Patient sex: F
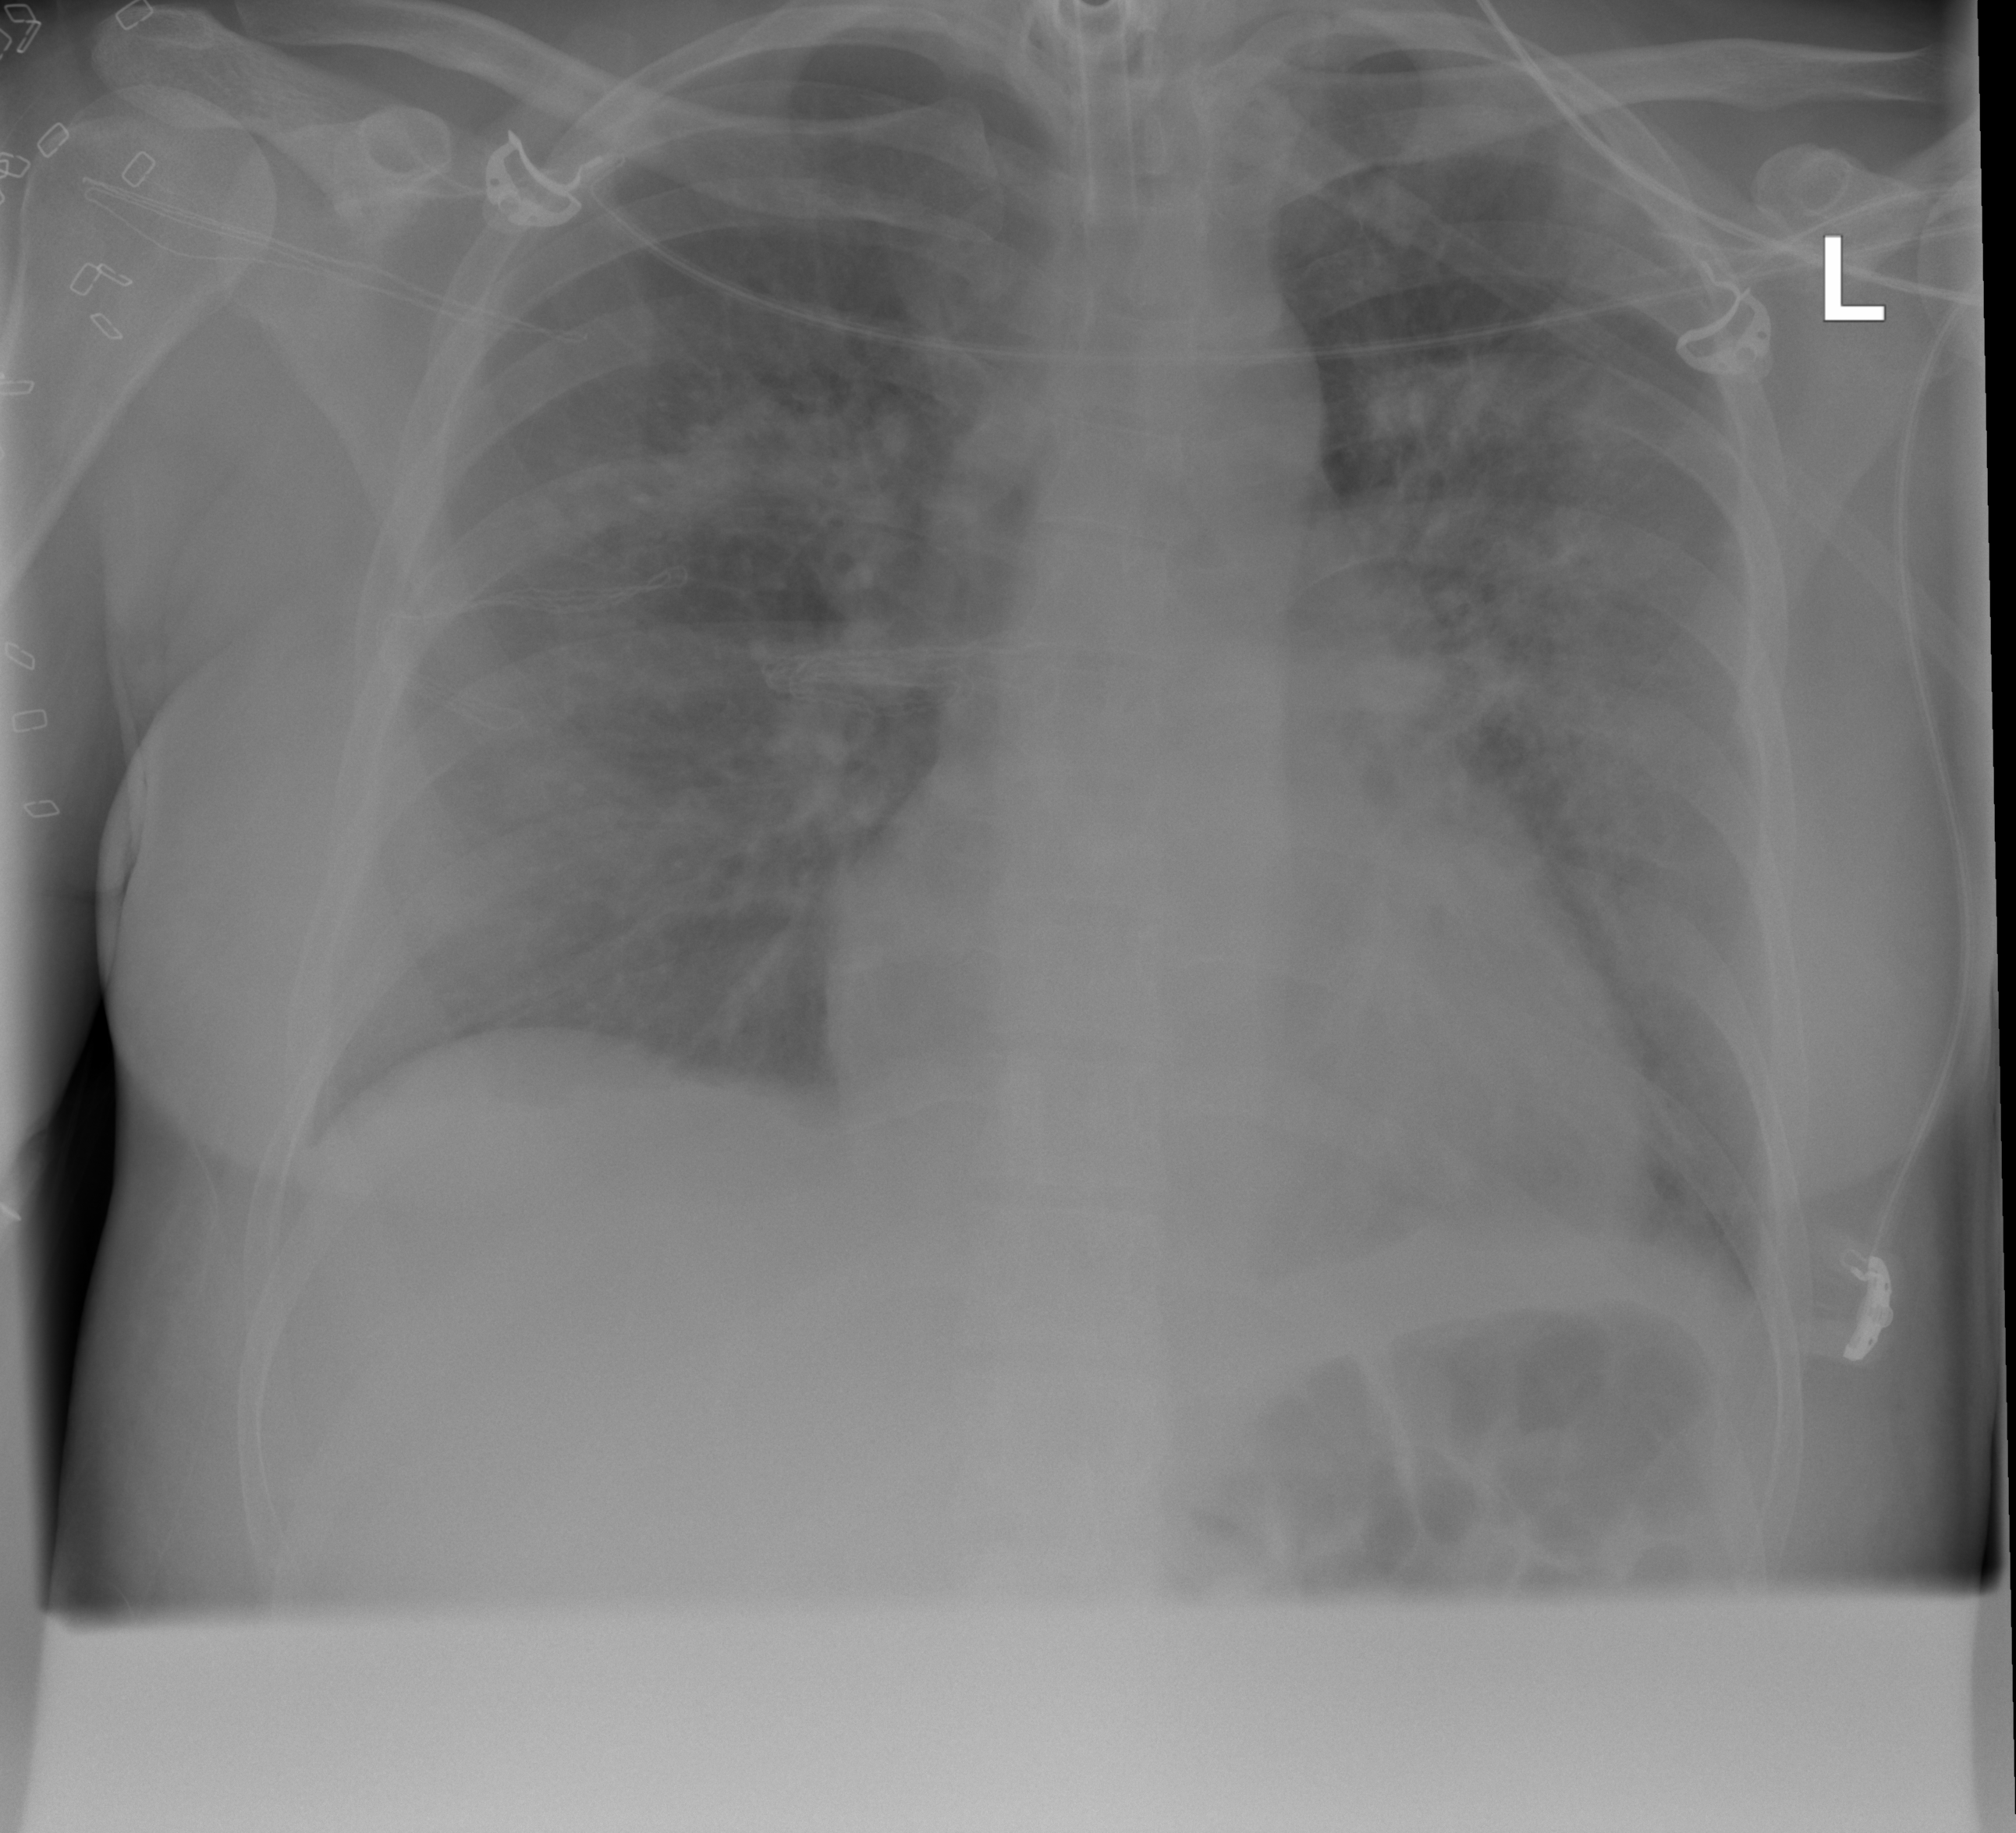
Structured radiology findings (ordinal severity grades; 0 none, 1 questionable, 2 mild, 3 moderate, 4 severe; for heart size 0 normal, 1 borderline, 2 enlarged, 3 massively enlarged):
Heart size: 1
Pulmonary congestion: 2
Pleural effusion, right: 2
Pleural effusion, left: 2
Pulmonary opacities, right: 3
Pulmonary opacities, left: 3
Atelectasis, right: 2
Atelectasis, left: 2